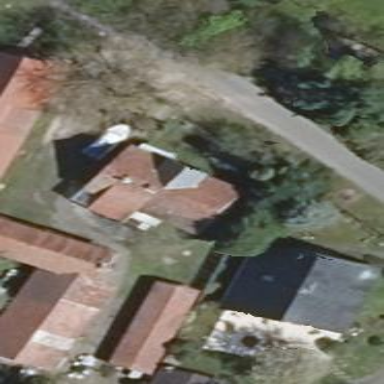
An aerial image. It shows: House with multiple building parts.